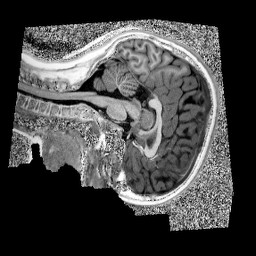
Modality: UNIT1
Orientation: sagittal
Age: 9
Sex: female
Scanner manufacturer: siemens
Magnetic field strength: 3 T
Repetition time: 4 s
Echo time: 0.00303 s